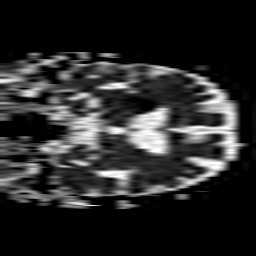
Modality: ADC
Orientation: coronal
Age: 87
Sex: male
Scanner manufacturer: philips
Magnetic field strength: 1.5 T
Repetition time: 3.504 s
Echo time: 0.07039 s